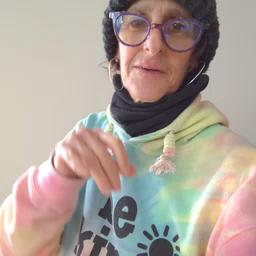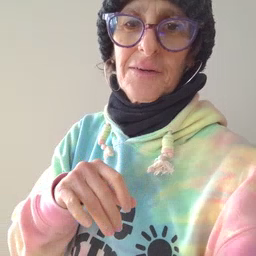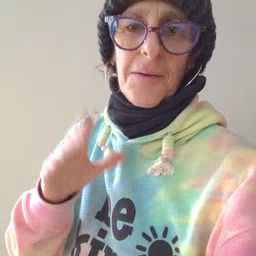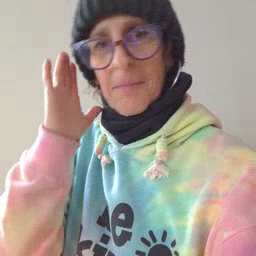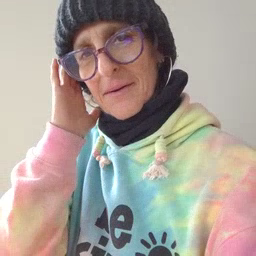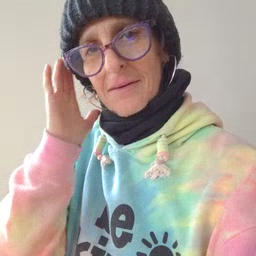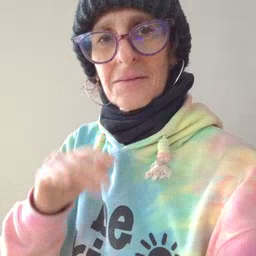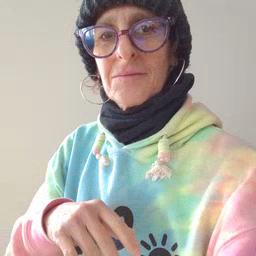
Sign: bed